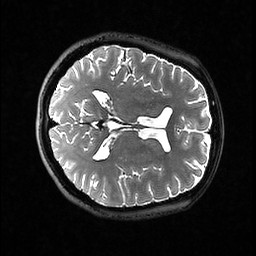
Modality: T2w
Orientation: axial
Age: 36
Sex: female
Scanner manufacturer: ge
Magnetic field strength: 3 T
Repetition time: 3.202 s
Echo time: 0.06568 s